Question: I successfully tried sencha touch app example showed <URL>
They are using store proxy type as , its working good and then i changed the proxy type to sql as shown below
'''
Ext.define('notesApp.store.Notes', {
extend : 'Ext.data.Store',
requires : 'Ext.data.proxy.Sql',
config : {
model : 'notesApp.model.Note',
proxy : {
type : 'sql',
database: "SqlProxyTest",
table: "Notes",
id : 'notes-app-store'
},
sorters : [{property : 'dateCreated', direction : 'DESC'}],
grouper : {
sortProperty : 'dateCreated',
direction : 'DESC',
groupFn : function(record) {
if(record && record.data.dateCreated) {
return record.data.dateCreated.toString();
}
return '';
}
}
}
});
'''
There is no error.
I can insert data and i can see the record in list view, but chrome resource showing "The Node table is empty".
If i refresh the browser the record is gone from the list.

Am i missing anything or is it right way to use sql proxy in sencha touch ?
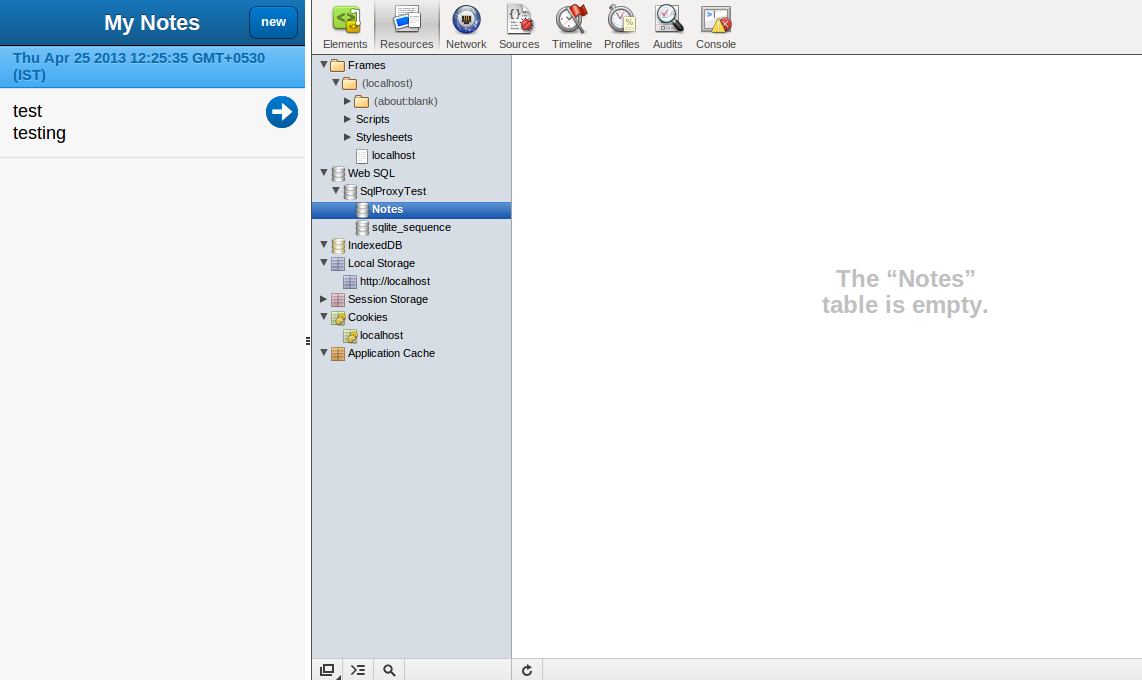
Answer: The mistake i did was, i created id for the record i am trying to insert as they showed in that demo example, when i changed below model
'''
Ext.define("NotesApp.model.Note", {
extend: "Ext.data.Model",
config: {
idProperty: 'id',
fields: [
{ name: 'id', type: 'int' },
{ name: 'dateCreated', type: 'date', dateFormat: 'c' },
{ name: 'title', type: 'string' },
{ name: 'narrative', type: 'string' }
]
}
});
'''
'''
Ext.define('notesApp.model.Note', {
extend : 'Ext.data.Model',
config : {
fields : [
{ name : 'dateCreated', type : 'string', dateFormat : 'D'},
{ name : 'title', type : 'string'},
{ name : 'narrative', type : 'string'}
],
validations : [
{type : 'presence', field : 'dateCreated'},
{type : 'presence', field : 'title', message : 'Please enter a title for the note!'}
]
}
});
'''
Everything works fine.